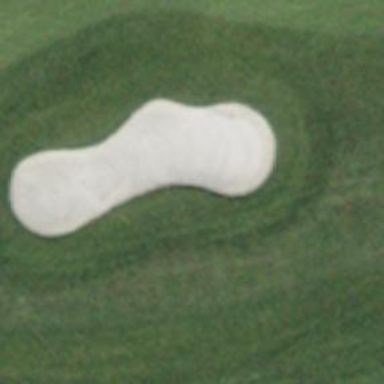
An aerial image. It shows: Golf bunker filled with natural sand.